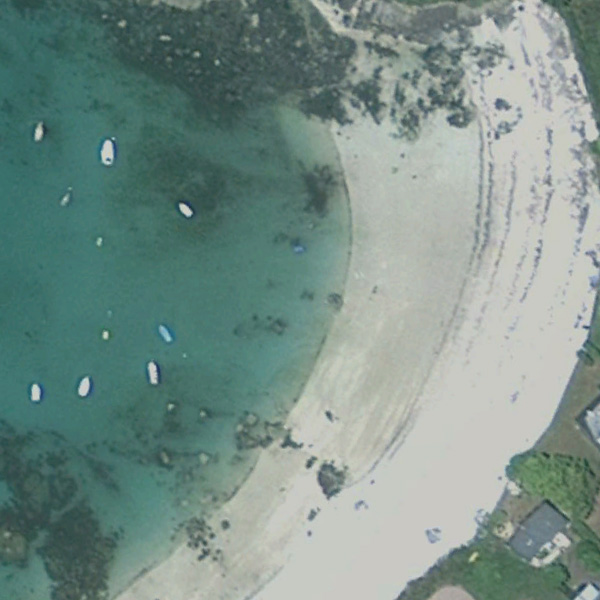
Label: Beach